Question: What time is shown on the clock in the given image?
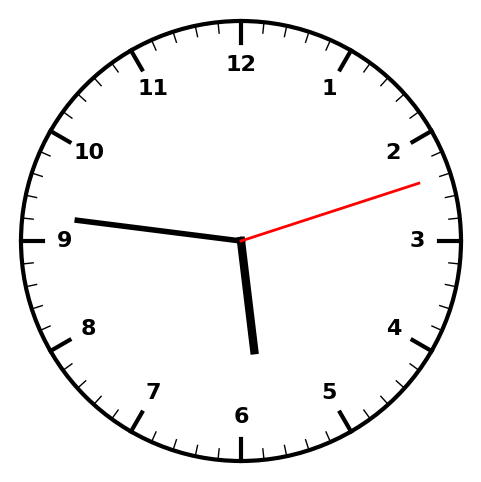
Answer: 05:46:12